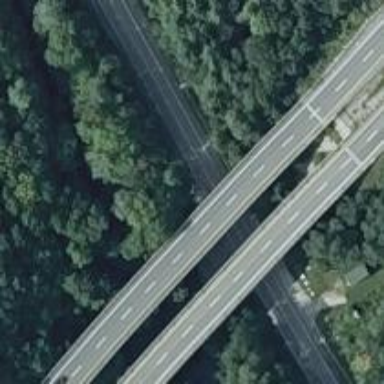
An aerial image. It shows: Man-made bridge.